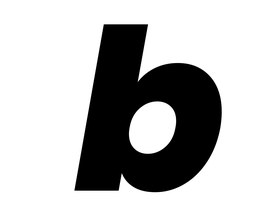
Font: Poppins-ExtraBoldItalic